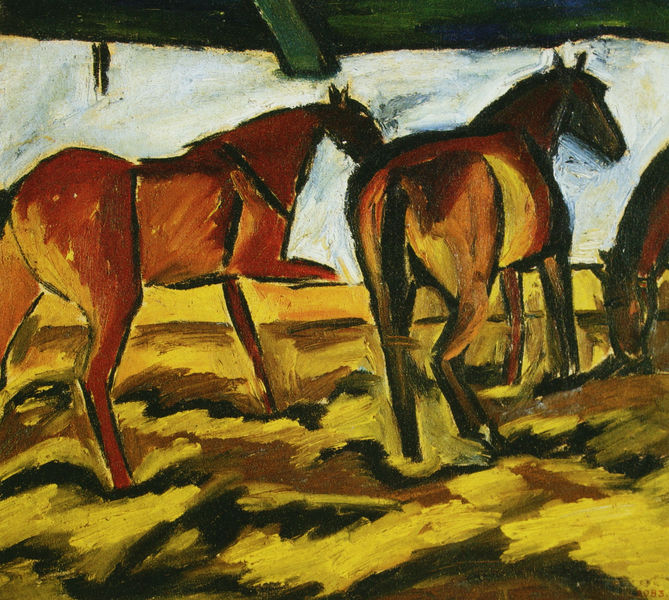
Titel: Pferde
Künstler: David Burljuk
Standort: St. Petersburg
Institution: Russisches Museum
Schlagwörter: blau, himmel, kopf, weiß, gelb, grün, braun, stroh, dach, rot, schnee, wiese, expressionismus, erde, feld, weide, futter, pferd, pferde, hufe, acker, heu, abstrakt, linien, scheune, horses, stall, blauer reiter, seele, glück, franz marc, marc, reittier, abstrahierend, grasend, contrast, rhythm, geometrical, abrupt, pulse